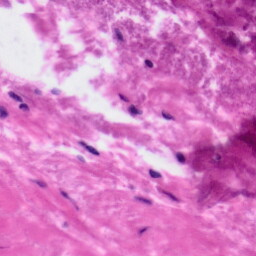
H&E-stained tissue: Tonsil